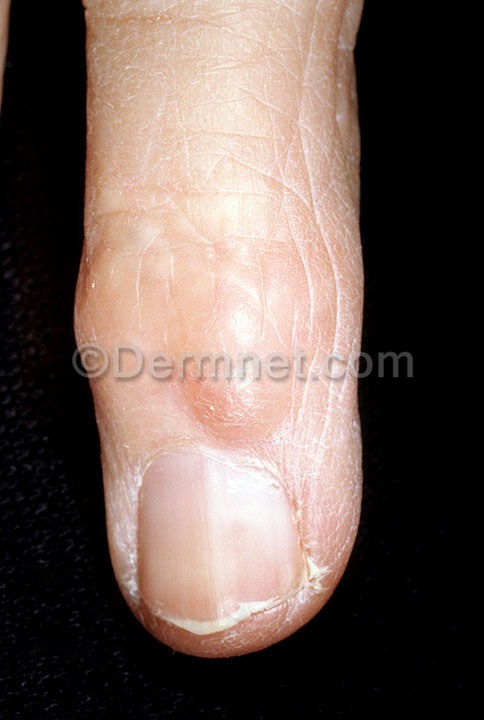
Disease: Nail Fungus and other Nail Disease